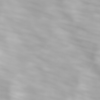
Label: not_dusty